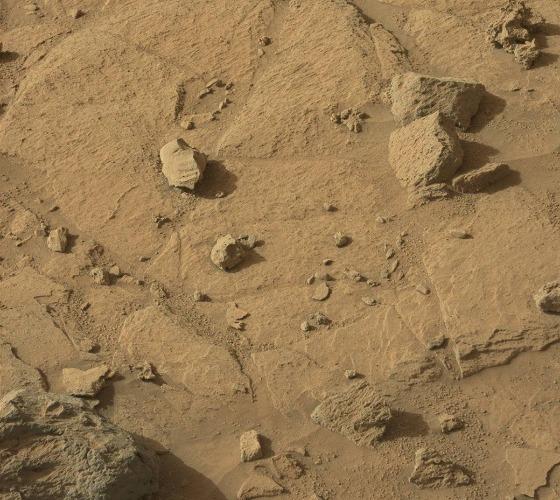
Terrain classes present: Bedrock, Rock, Shadow